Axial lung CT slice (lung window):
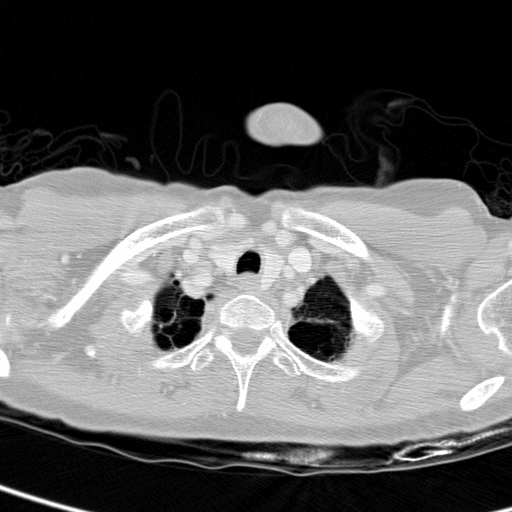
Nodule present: no